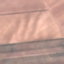
Label: AnnualCrop